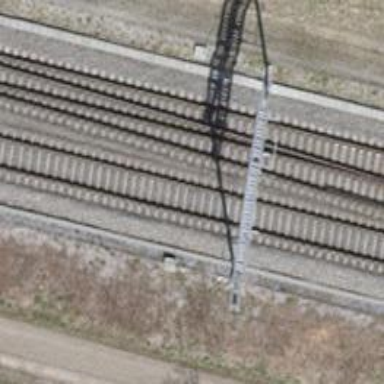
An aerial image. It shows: Single-track electrified railway siding with contact line for service.